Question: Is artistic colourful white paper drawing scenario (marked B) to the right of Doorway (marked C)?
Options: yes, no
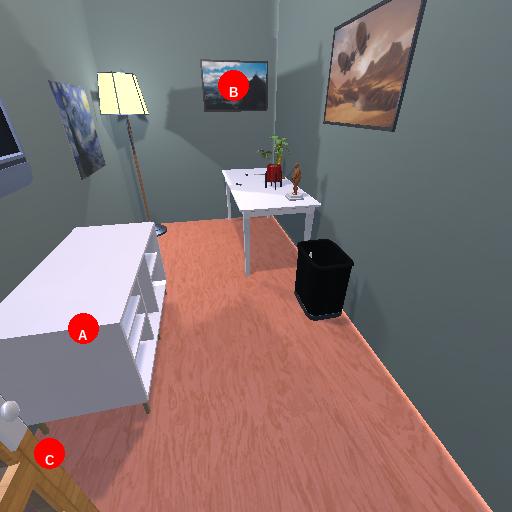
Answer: yes